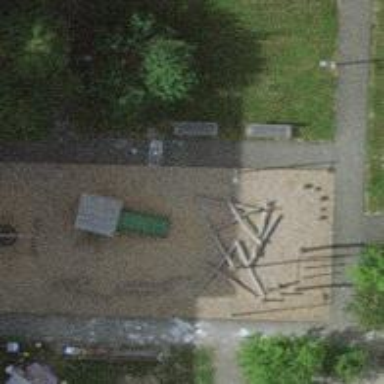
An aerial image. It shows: Playground with house-themed slide.